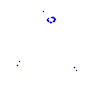
Particle: kaon